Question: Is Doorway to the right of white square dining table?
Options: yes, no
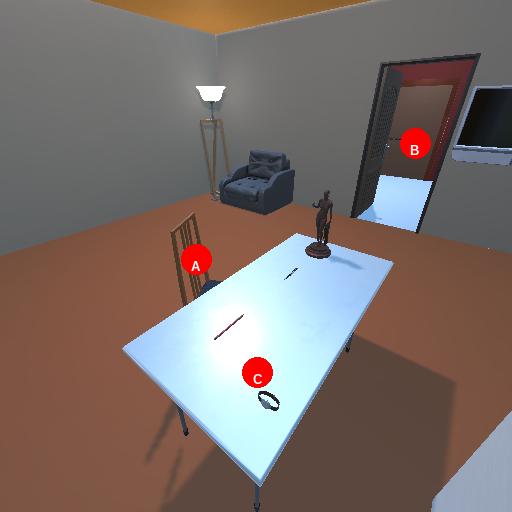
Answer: yes